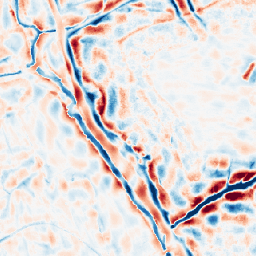
Category: wavelet
Decomposition family: wavelet_dwt
Decomposition parameters: wavelet: db8
level: 4
Upsampling method: nearest
Upsampling parameters: scale: 4
Upsampling scale: 4